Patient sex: M
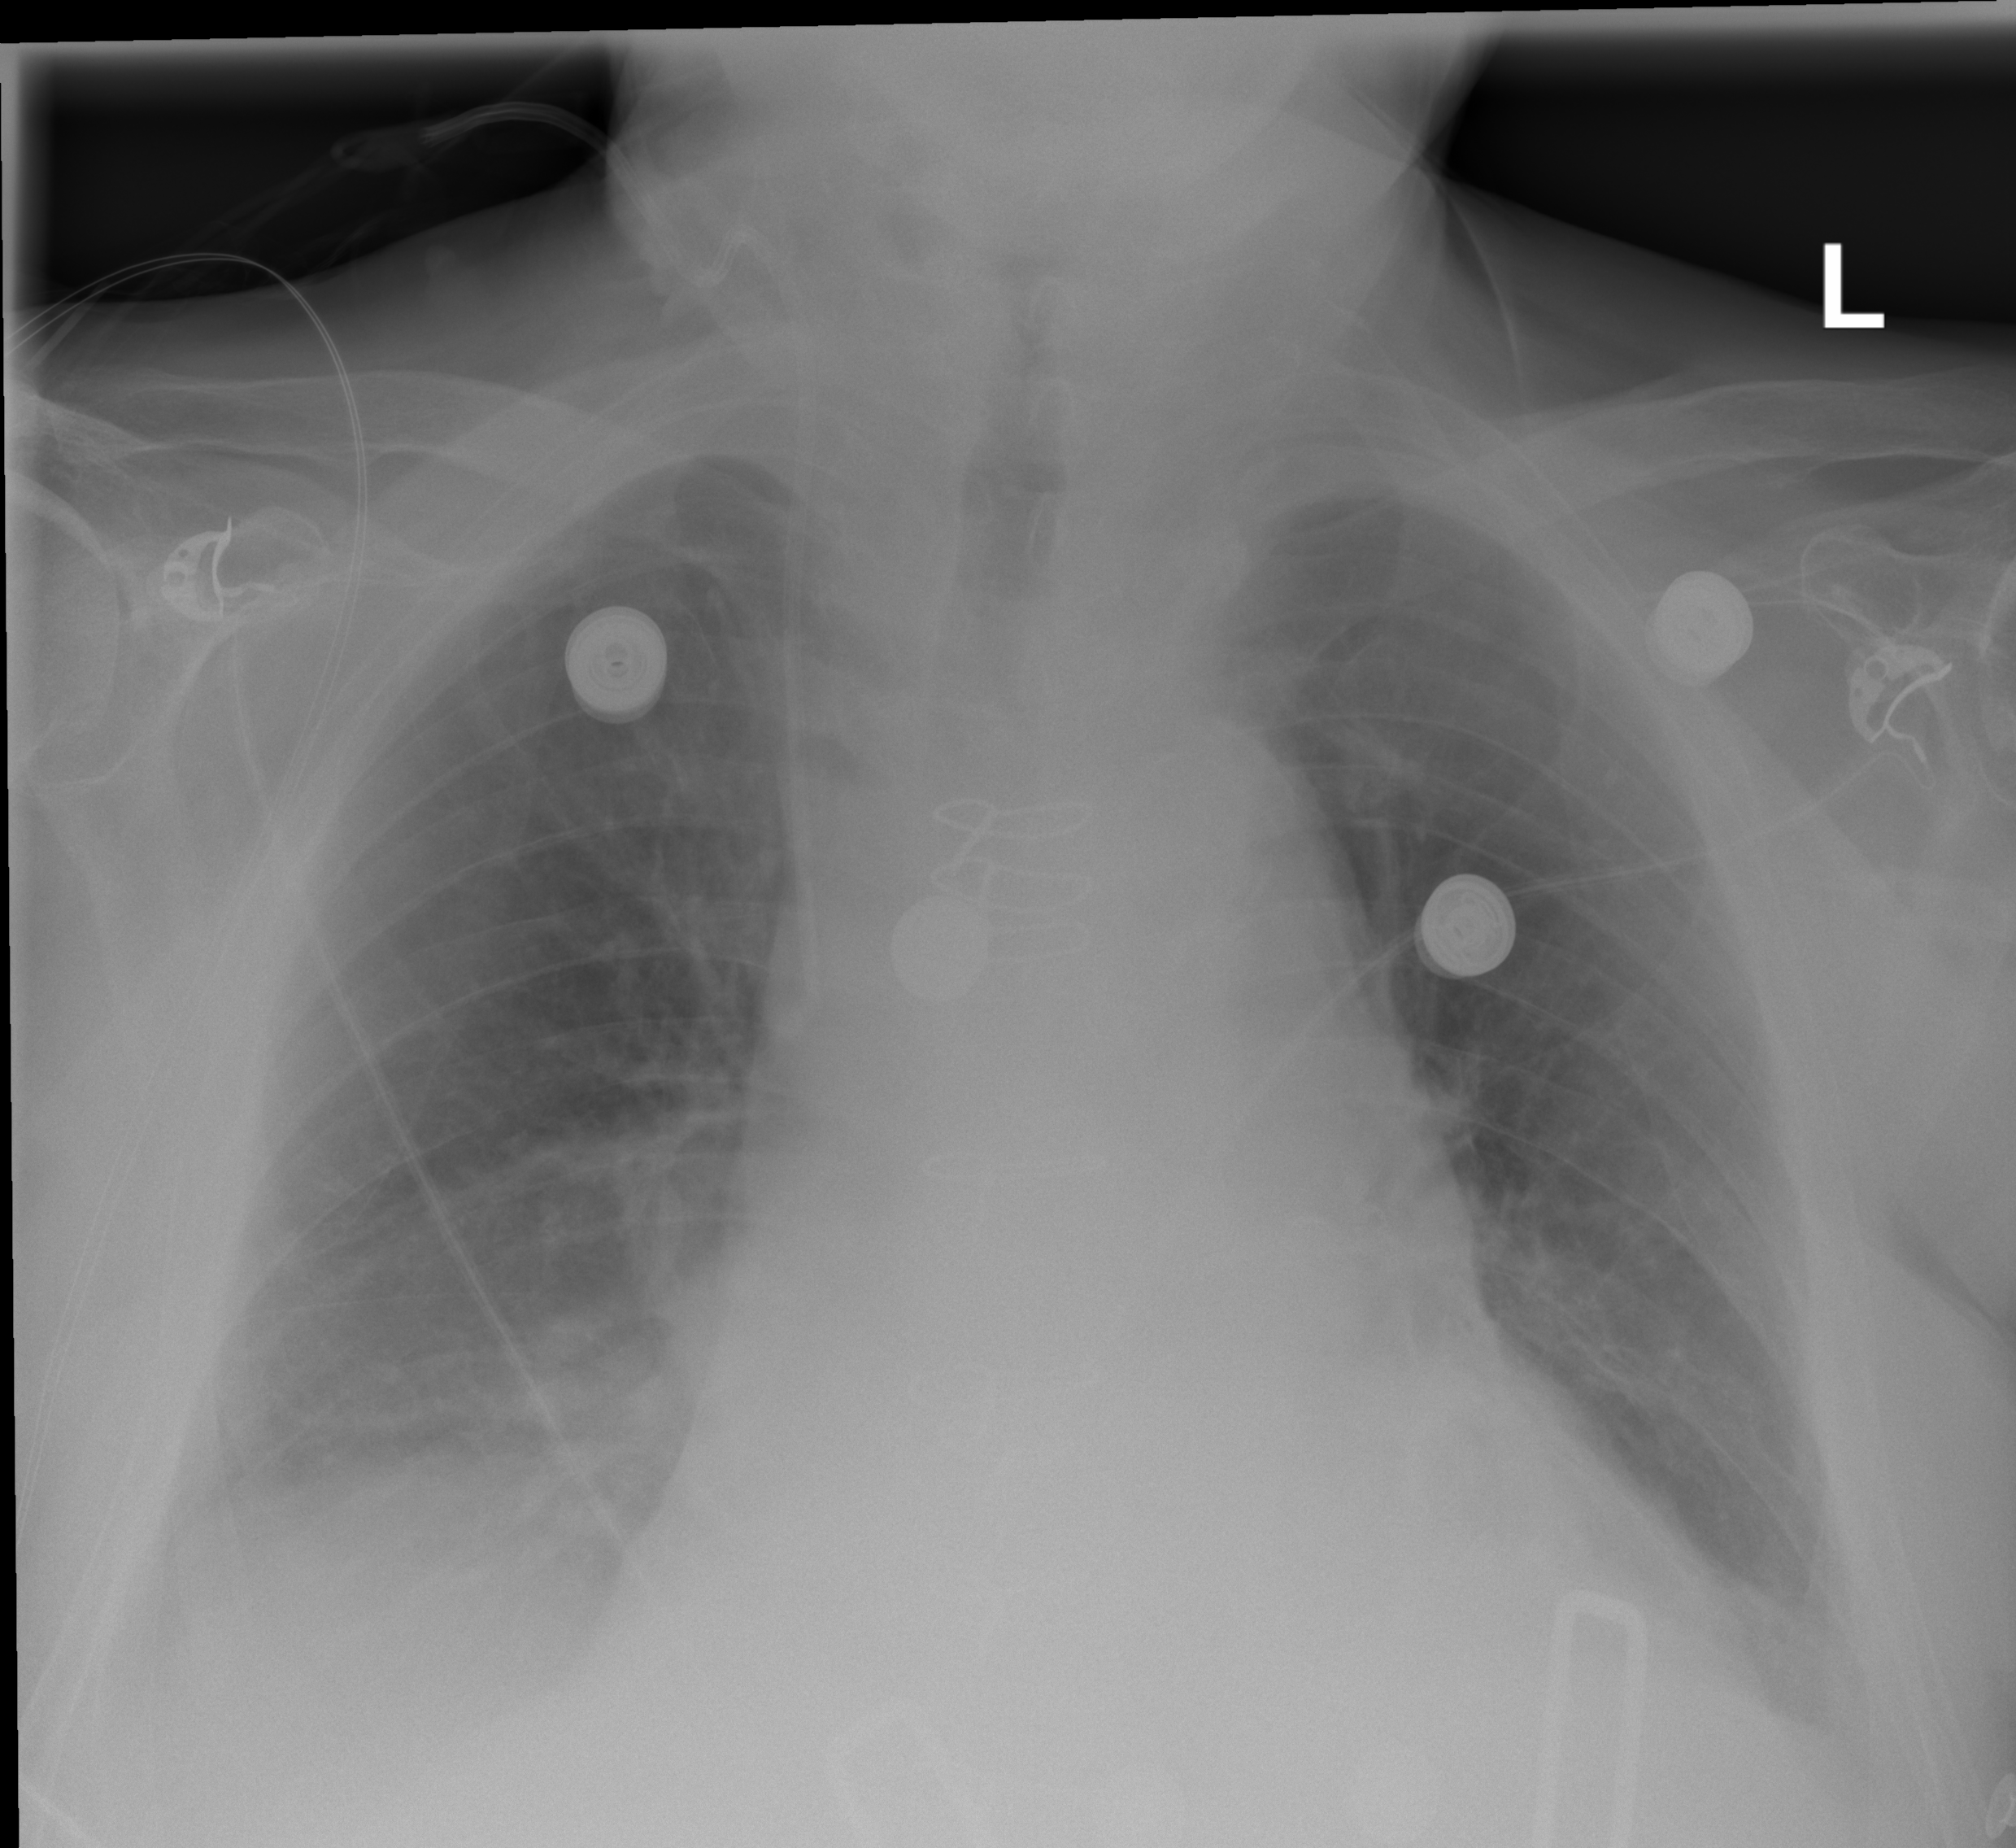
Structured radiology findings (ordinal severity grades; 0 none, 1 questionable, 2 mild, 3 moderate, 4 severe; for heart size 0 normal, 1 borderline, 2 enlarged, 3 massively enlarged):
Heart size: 2
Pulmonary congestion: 0
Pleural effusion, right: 3
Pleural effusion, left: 2
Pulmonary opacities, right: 0
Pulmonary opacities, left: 0
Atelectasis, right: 0
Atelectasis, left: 2